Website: lowes
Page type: account-selection
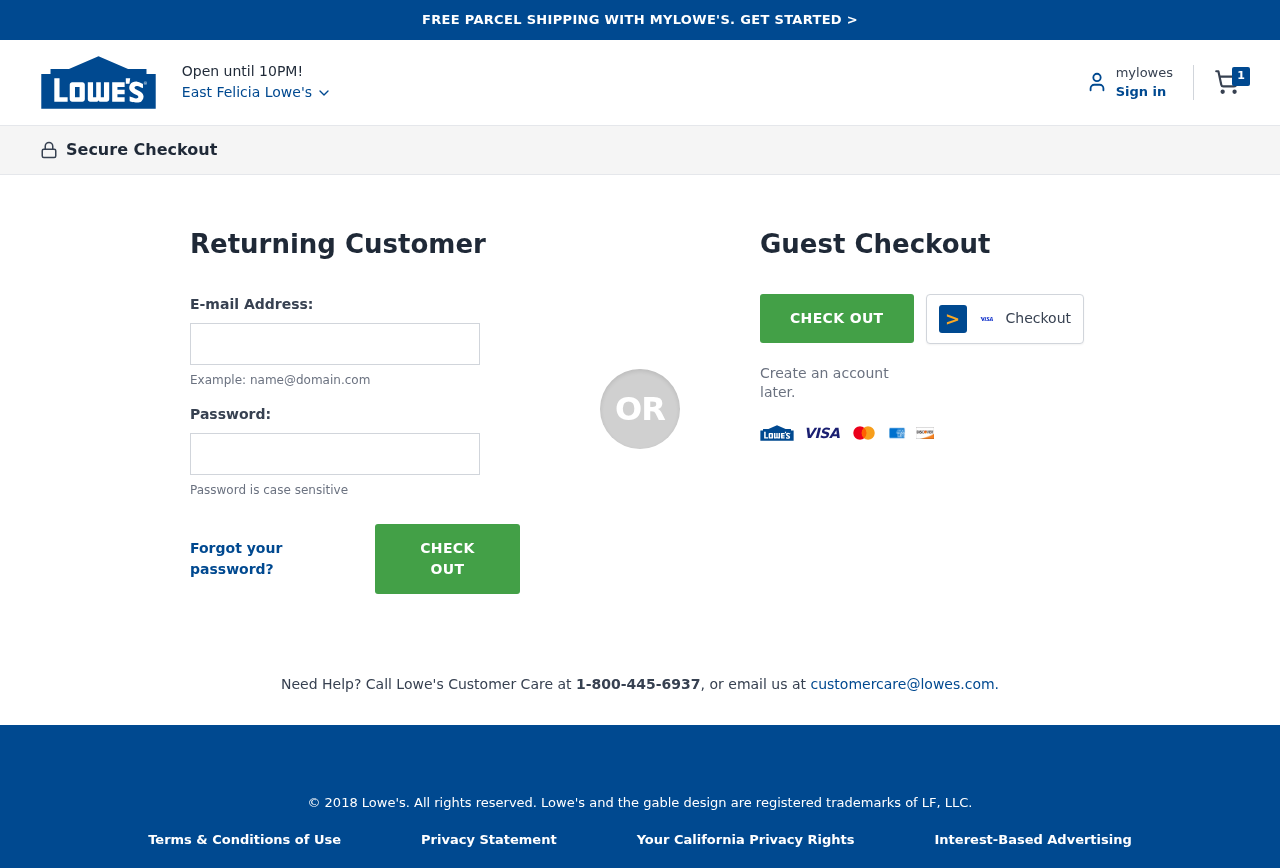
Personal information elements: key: PII_CITY
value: East Felicia Lowe's
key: PII_LOGIN_USERNAME
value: mkline576
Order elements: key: ORDER_NUM_ITEMS
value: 1